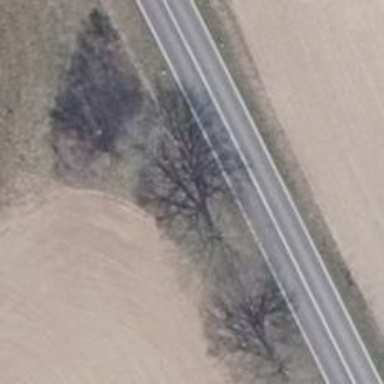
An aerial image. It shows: Deciduous tree with broadleaved leaves.